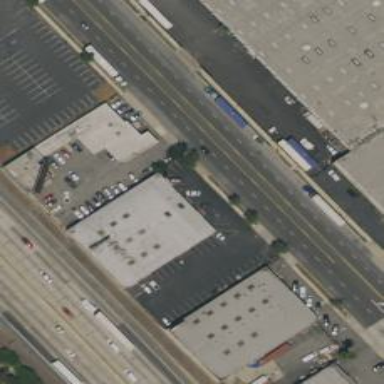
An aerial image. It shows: Warehouse building.